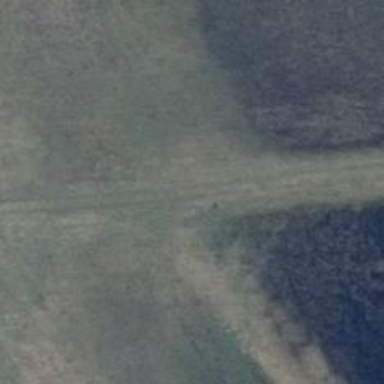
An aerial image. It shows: Grass track with grade5 tracktype.